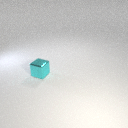
small cyan metal cube